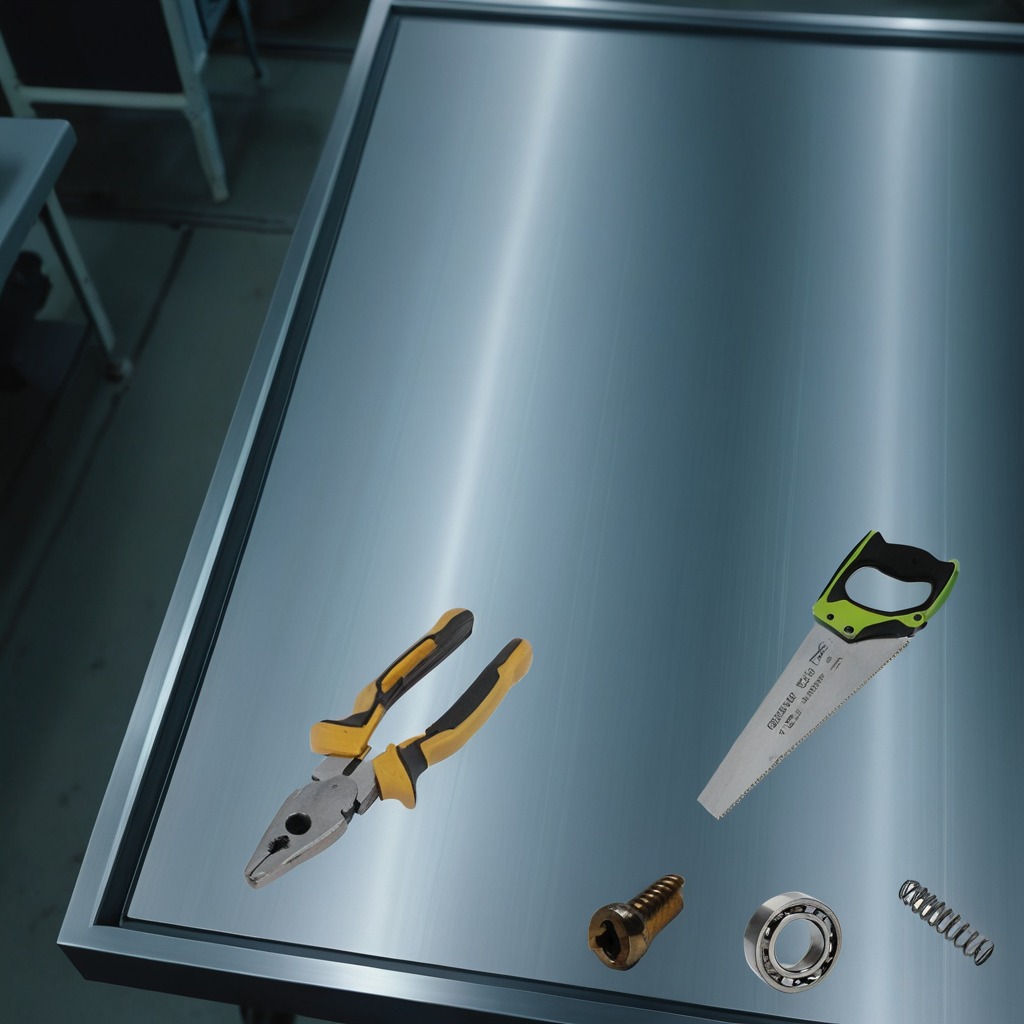
A metal ball bearing, a metal machine screw, a pair of pliers, a coiled metal spring, and a handheld metal saw are lying on the metal table.